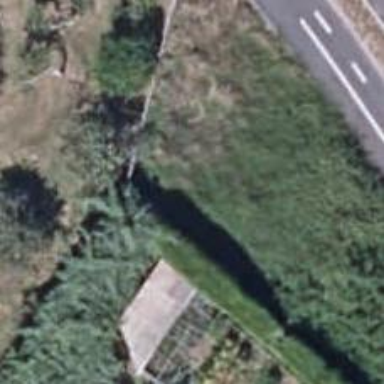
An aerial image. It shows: Fence.